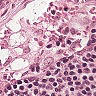
Metastatic tissue present: no